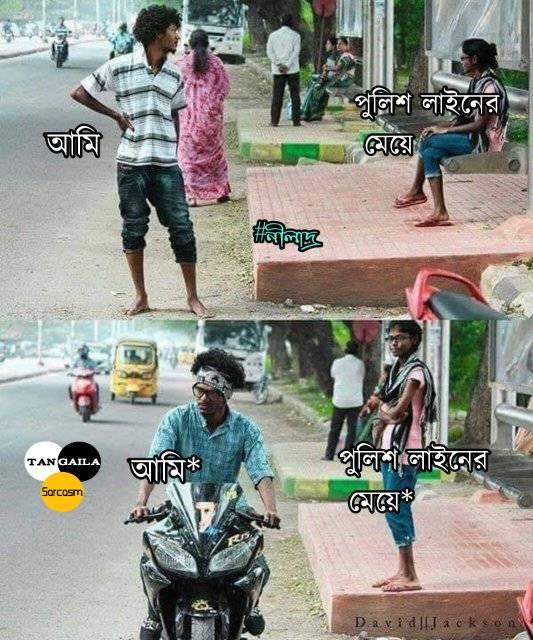
Caption: আমি    পুলিশ লাইনের মেয়ে     আমি*   পুলিশ লাইনের মেয়ে*
Label: hate